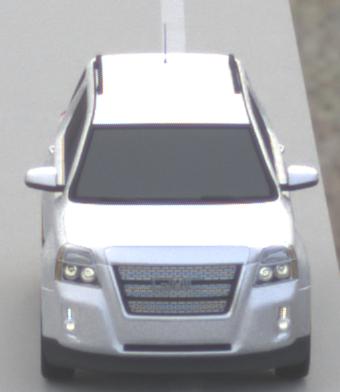
Make: GMC
Model: Terrain
Detailed model: Gen. 1
Model produced from: 2009
Model produced until: 2017
Doors: 5
Color: white
Road condition: dry road
Daytime: morning or afternoon
Contrast: low contrast